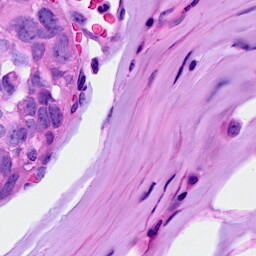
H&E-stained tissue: Breast